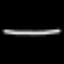
Label: line